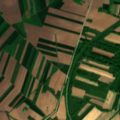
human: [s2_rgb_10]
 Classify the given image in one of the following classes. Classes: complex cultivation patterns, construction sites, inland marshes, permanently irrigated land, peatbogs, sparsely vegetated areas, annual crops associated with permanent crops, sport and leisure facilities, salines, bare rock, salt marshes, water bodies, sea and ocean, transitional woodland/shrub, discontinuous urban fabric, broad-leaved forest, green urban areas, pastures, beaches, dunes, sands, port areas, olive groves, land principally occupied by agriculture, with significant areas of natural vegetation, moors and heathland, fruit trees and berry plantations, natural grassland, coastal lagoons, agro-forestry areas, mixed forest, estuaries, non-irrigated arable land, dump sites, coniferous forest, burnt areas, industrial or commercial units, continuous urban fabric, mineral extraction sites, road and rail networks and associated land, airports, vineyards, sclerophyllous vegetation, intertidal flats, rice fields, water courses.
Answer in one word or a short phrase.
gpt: non-irrigated arable land, land principally occupied by agriculture, with significant areas of natural vegetation, transitional woodland/shrub